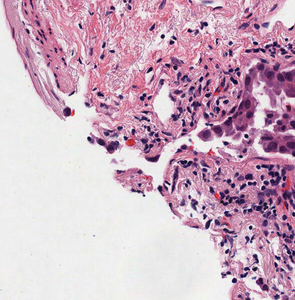
Tumor epithelial tissue: yes
Tumor-associated stroma tissue: yes
Normal tissue: no